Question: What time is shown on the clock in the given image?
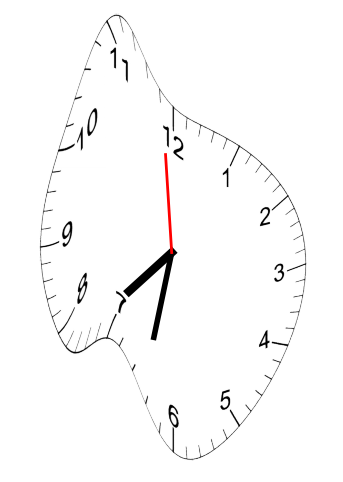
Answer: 07:31:59